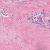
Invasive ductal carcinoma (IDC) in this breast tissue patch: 0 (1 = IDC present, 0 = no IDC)